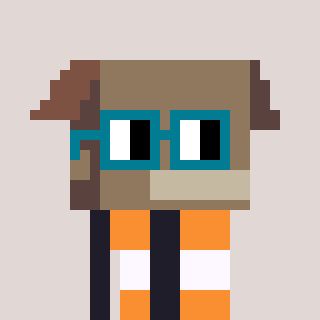
a pixel art character with square dark green glasses, a box-shaped head and a grayscale-colored body on a warm background